Question: I have two websites that are both running in shared mode in Windows Azure. I only want to update one of them to , but unfortunately when I try to do so it says that it needs to upgrade all websites to Reserved Mode.

This isn't really a problem, but my question is - will I get charged for one Reserved instance or two? Does it put both sites on one reserved instance? If so, how does this affect pricing?
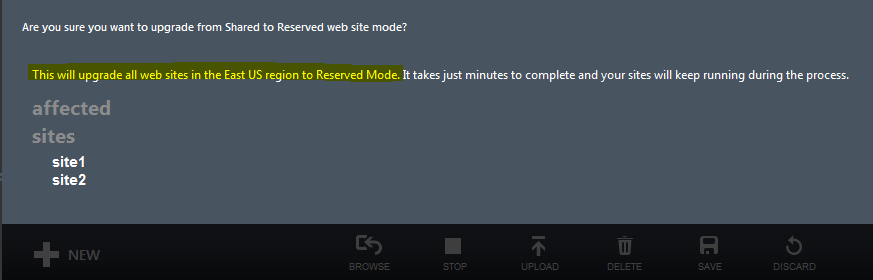
Answer: Both of your shared websites will go under 1 Reserved instance thus you will be paying for just 1 reserved instance.